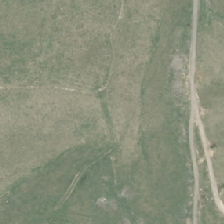
Land cover: high_producing_grassland